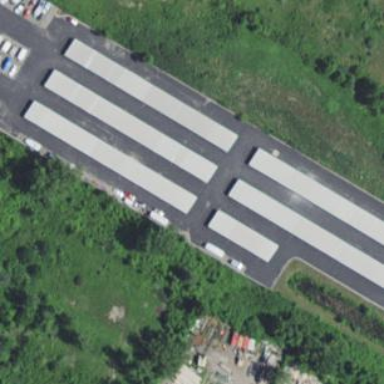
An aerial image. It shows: Group of garages.